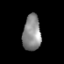
Tissue: prostate
Cell type: Fibroblasts
Senescence score: 0.7172
Nuclear area (px): 635
Mean DAPI intensity: 138.096